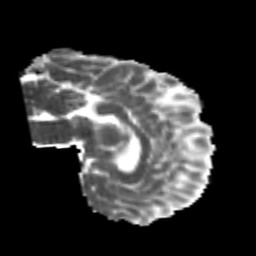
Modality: MD
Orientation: sagittal
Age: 20
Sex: female
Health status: healthy
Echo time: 0.074 s